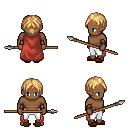
a pixel art fantasy rpg character, male body template, human, dark skin, maroon cape, white pants, light blonde parted hairstyle, cloth bracers, brown slippers, spear, four views (front, back, left, right), 2x2 character sprite sheet, small pixel art, hard edges, no anti-aliasing